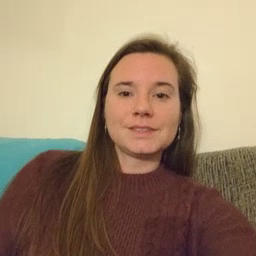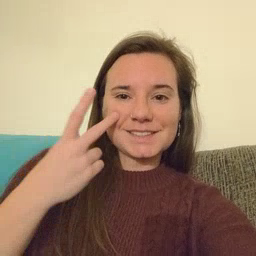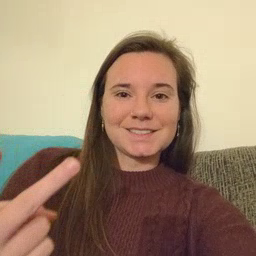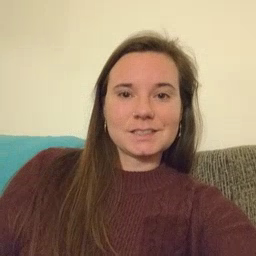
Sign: see